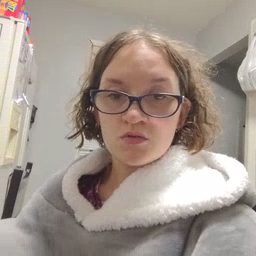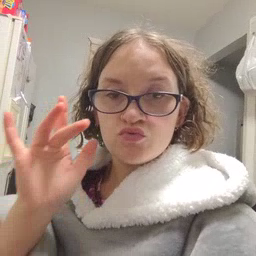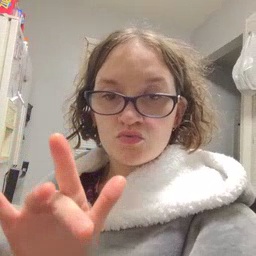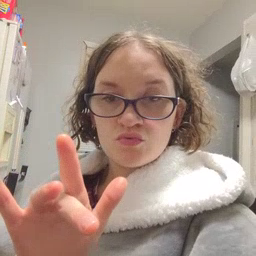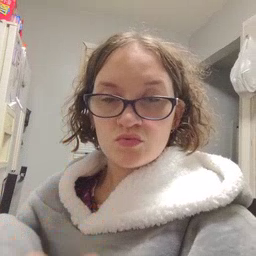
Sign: touch